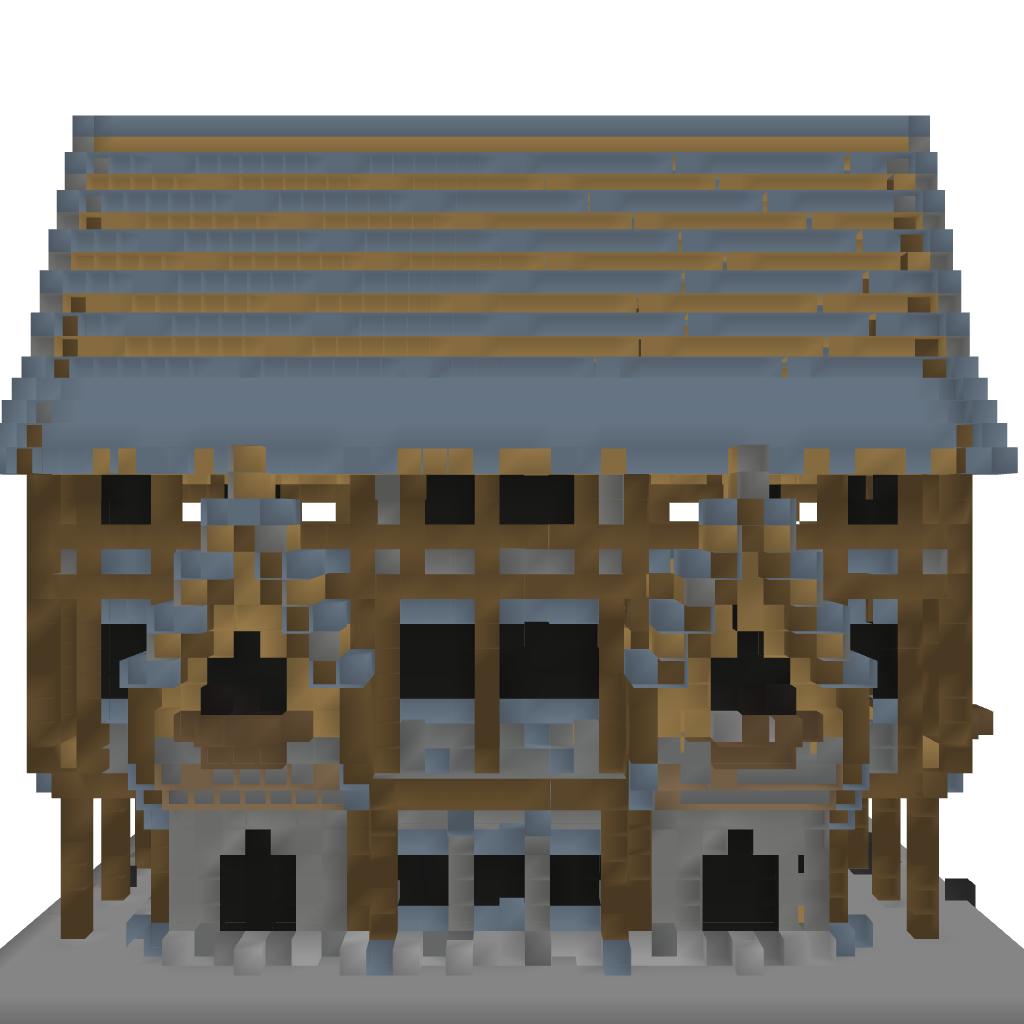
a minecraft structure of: Medieval House-Inn-Apartments